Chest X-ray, PA view. Patient: 27 years old, sex M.
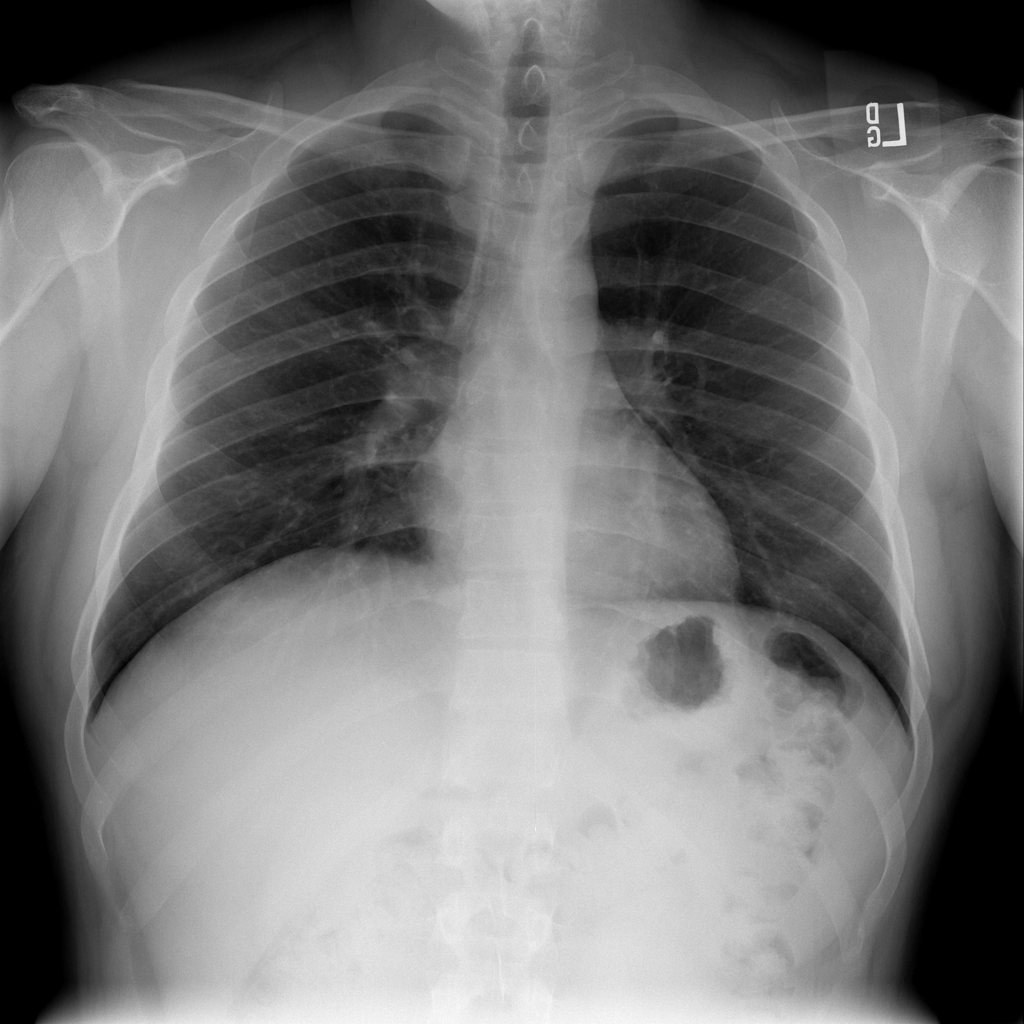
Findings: Infiltration